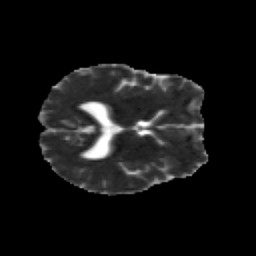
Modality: MD
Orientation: axial
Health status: healthy
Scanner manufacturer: siemens
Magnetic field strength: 3 T
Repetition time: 12 s
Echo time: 0.092 s